Aerial crown-view tile of a tropical tree (Barro Colorado Island, Panama), acquired 20241014:
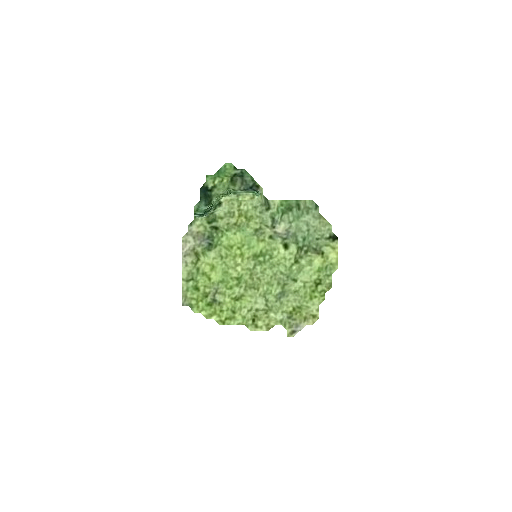
Species: Aiouea montana
GBIF accepted scientific name: Aiouea montana
Crown area: 29.66 m²